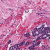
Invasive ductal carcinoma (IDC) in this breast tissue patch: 1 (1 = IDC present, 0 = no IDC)